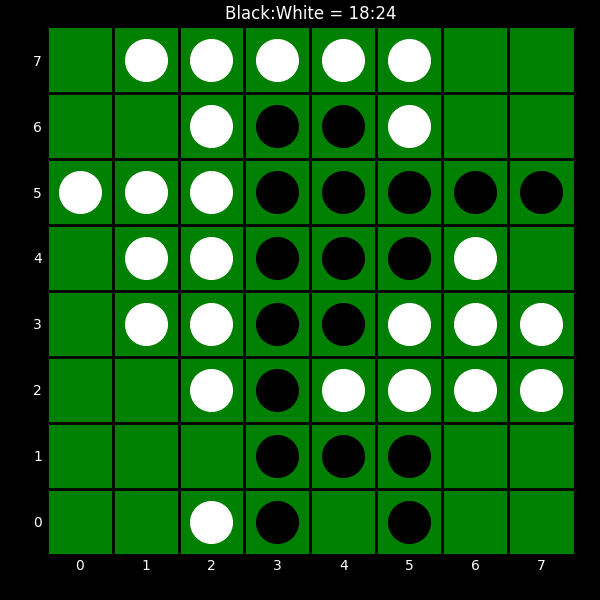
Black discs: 18
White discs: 24